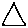
Label: triangle